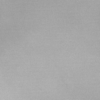
Label: dusty